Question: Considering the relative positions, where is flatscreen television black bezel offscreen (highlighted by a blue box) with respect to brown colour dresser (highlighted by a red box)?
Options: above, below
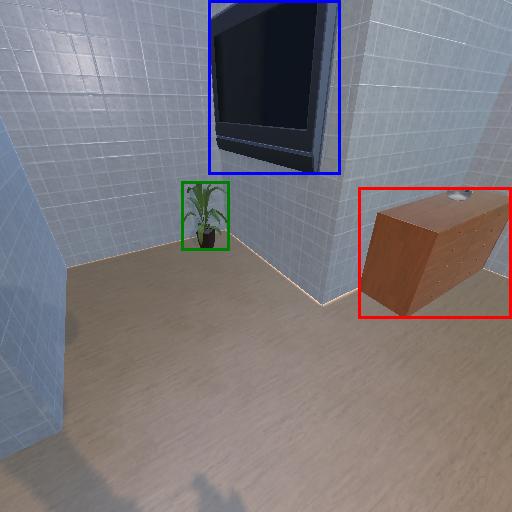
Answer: above